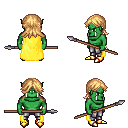
a pixel art fantasy rpg character, male body template, orc, green skin, yellow cape, metal pants, light blonde loose hair, bracelets, gold boots, spear, four views (front, back, left, right), 2x2 character sprite sheet, small pixel art, hard edges, no anti-aliasing